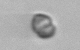
Label: Heterocapsa_rotundata